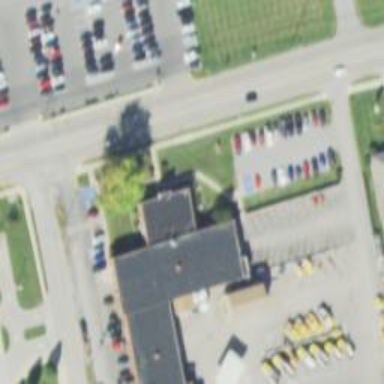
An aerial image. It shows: Government office building related to transportation.